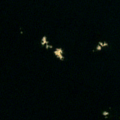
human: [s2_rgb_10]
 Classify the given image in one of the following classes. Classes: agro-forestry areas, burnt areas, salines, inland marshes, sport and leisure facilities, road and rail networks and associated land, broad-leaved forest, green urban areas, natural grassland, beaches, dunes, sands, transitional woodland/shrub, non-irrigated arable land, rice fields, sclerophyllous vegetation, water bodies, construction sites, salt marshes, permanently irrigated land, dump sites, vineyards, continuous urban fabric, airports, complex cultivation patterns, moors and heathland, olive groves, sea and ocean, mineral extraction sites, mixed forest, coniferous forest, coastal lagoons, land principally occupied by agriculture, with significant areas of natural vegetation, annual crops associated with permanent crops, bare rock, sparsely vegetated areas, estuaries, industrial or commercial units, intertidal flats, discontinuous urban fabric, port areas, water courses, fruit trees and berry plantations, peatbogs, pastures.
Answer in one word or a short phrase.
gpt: sea and ocean